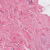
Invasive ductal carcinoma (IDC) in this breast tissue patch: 0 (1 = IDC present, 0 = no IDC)